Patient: sex M, age 68
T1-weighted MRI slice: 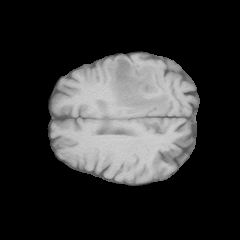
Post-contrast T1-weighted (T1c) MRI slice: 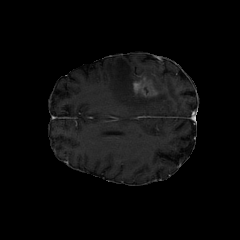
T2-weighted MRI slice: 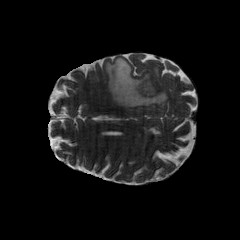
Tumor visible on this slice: yes
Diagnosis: Glioblastoma, IDH-wildtype
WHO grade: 4